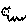
Label: cat